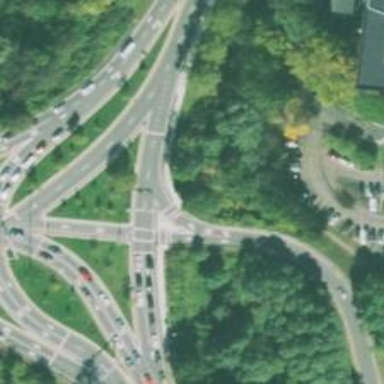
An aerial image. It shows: Trunk link highway.